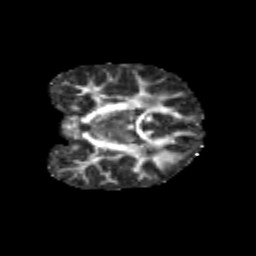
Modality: FA
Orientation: coronal
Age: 13
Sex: female
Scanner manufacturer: siemens
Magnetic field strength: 3 T
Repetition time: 3.8 s
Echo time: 0.07 s